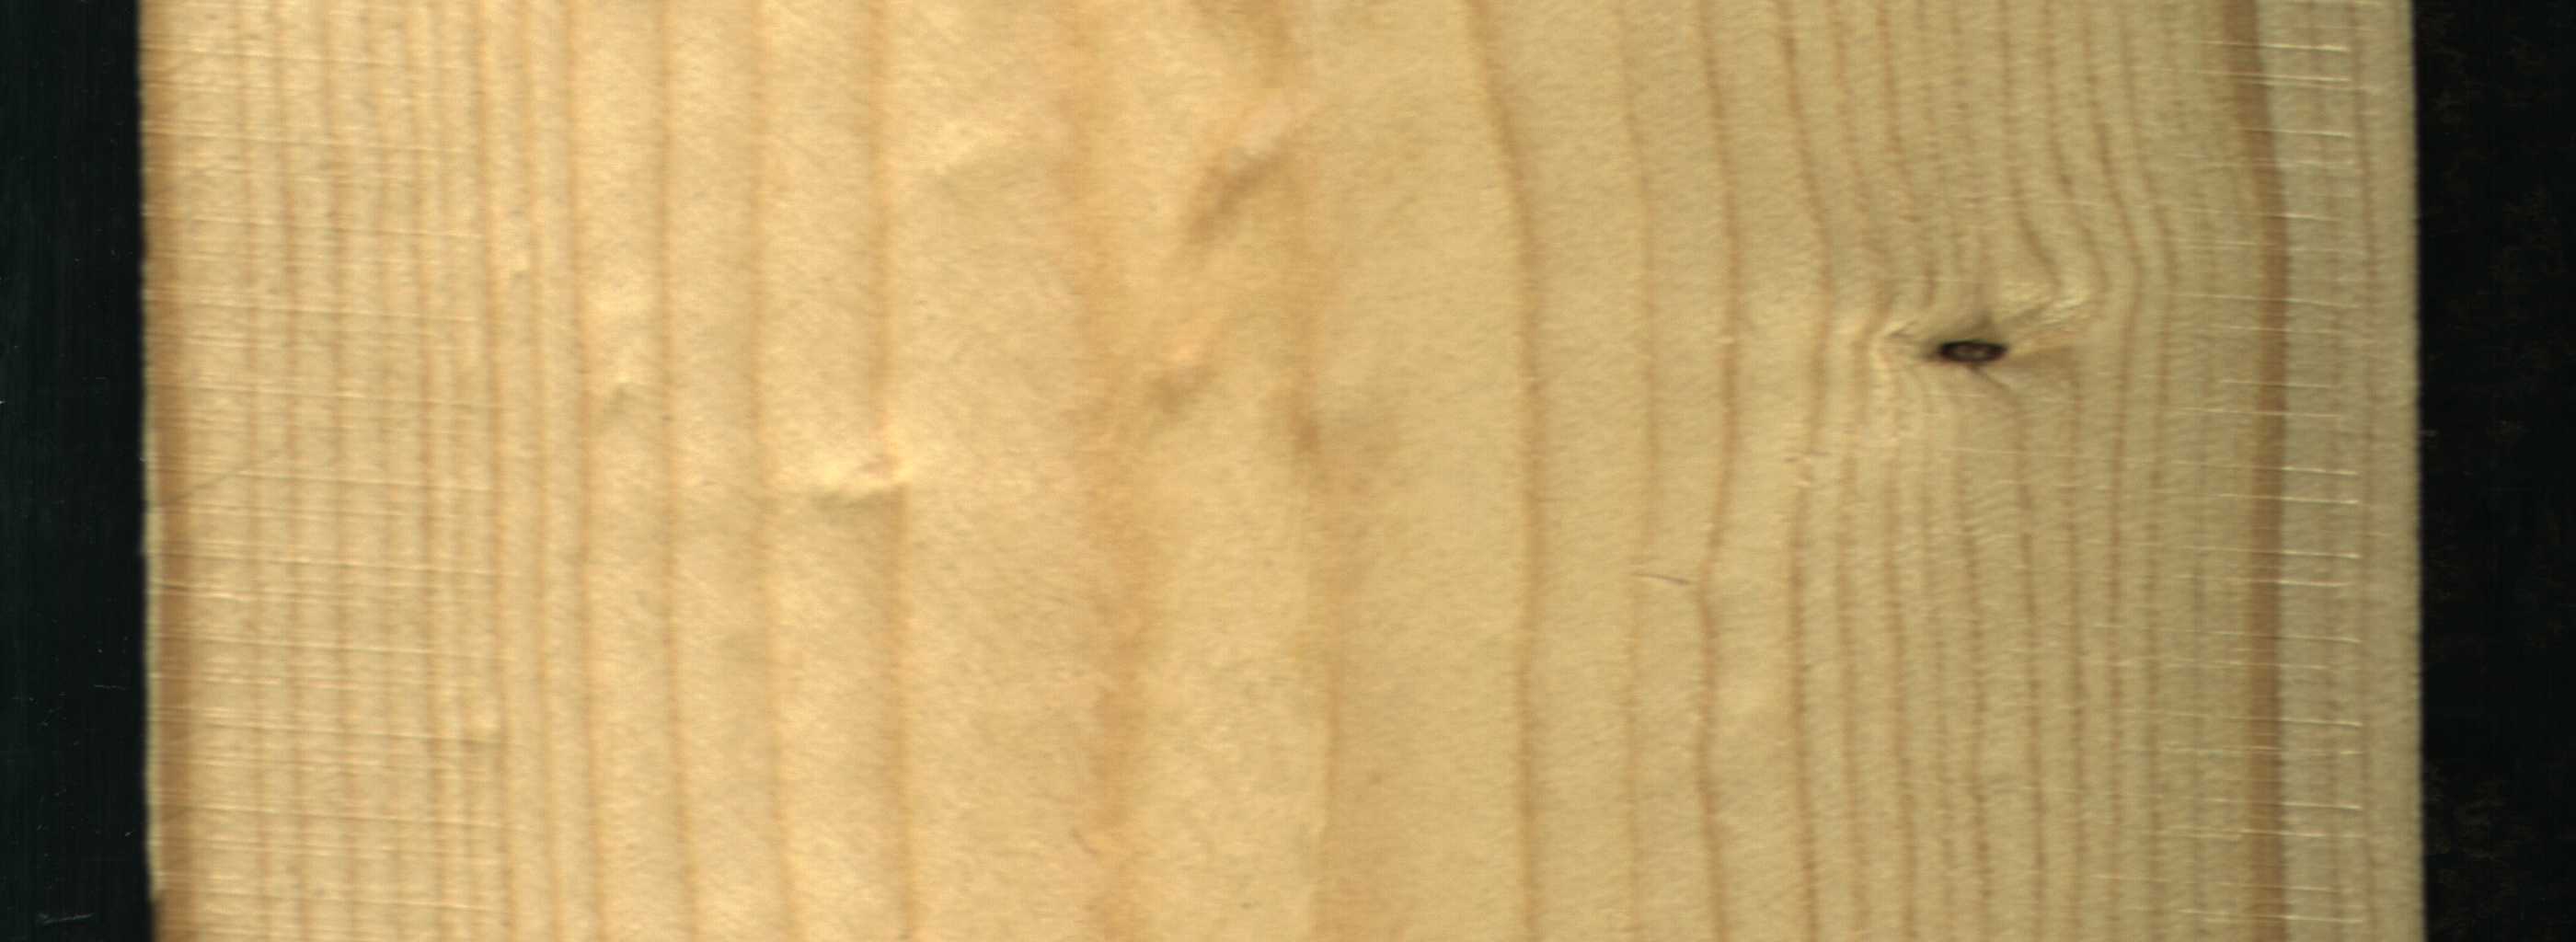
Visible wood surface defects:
Dead_Knot